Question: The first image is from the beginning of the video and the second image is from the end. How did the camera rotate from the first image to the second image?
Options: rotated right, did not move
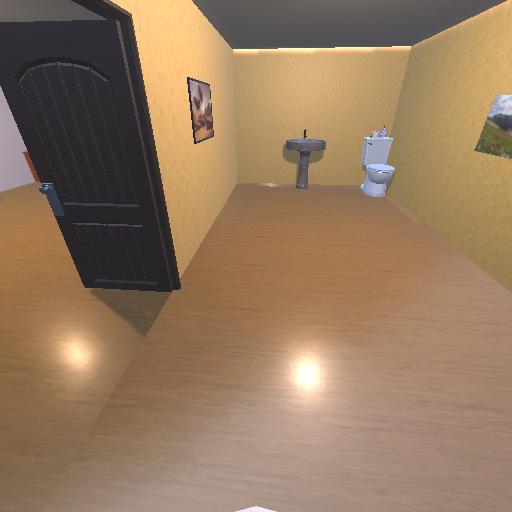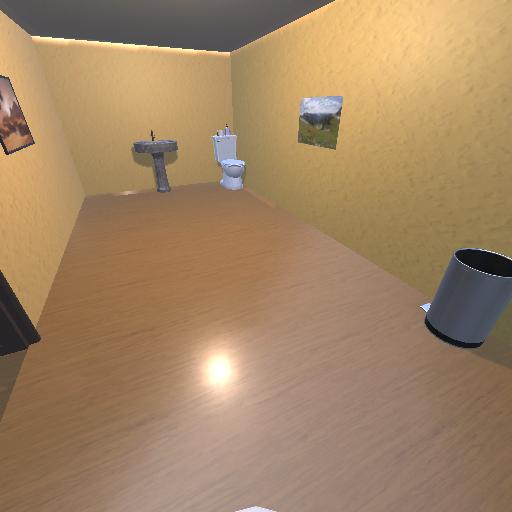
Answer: rotated right